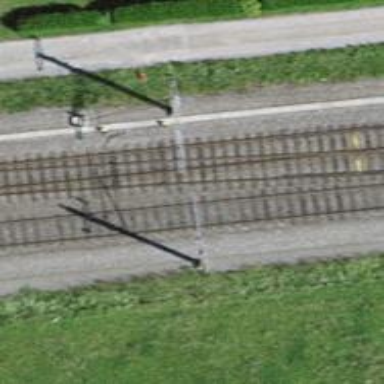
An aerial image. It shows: Siding railway line with electrified contact line for the trains.